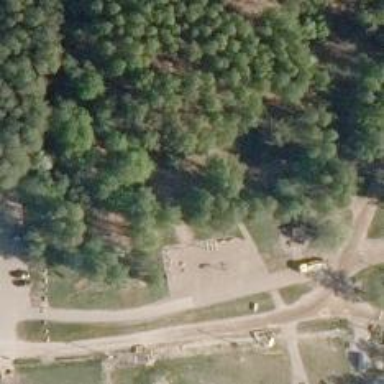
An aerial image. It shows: Disc golf basket.